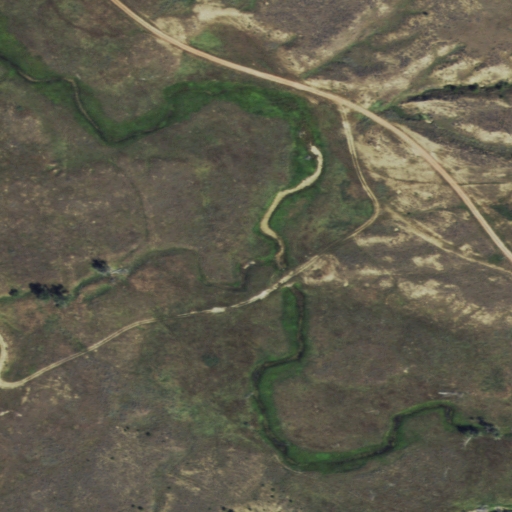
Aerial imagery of valley in Wyoming named L S Draw containing shrub, grassland, herbaceous wetlands, and open development